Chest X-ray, PA view. Patient: 58 years old, sex M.
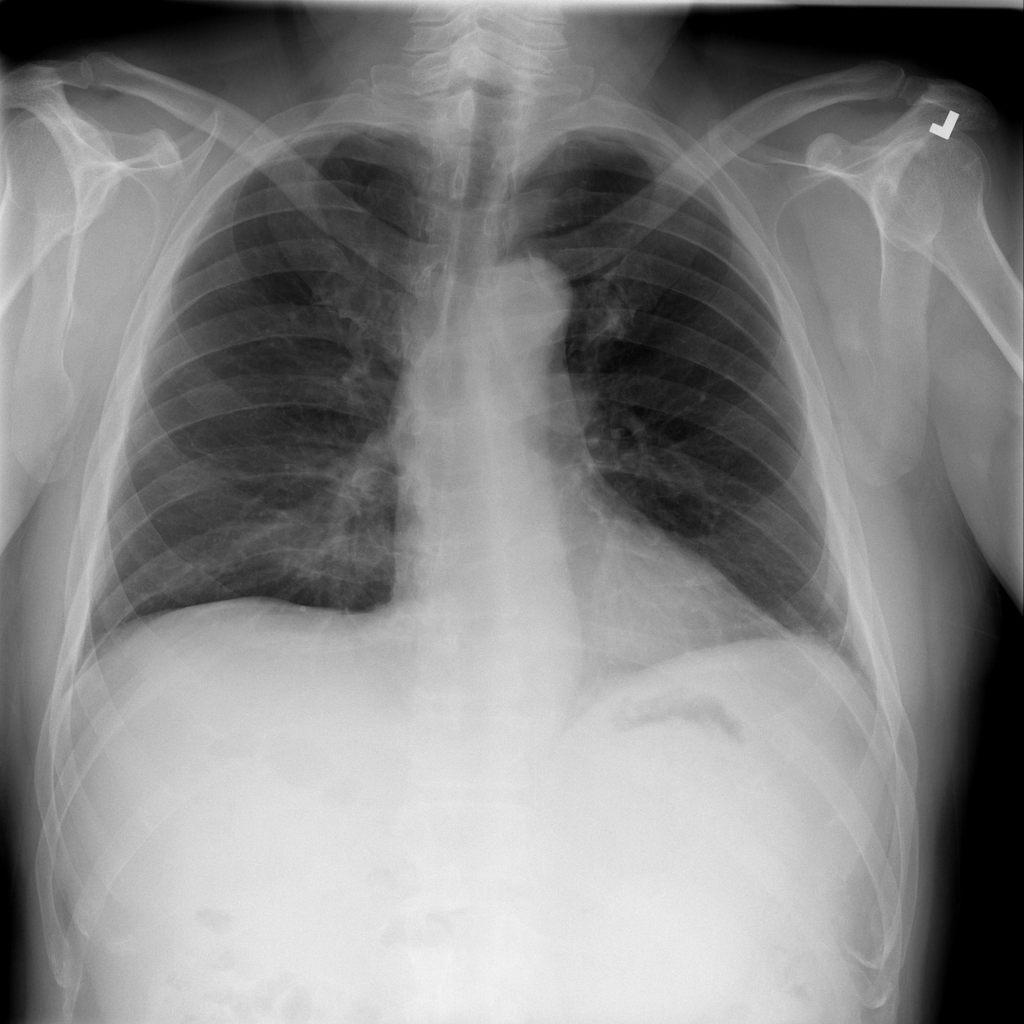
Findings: Infiltration